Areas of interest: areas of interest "Kunming Country Golf Club"
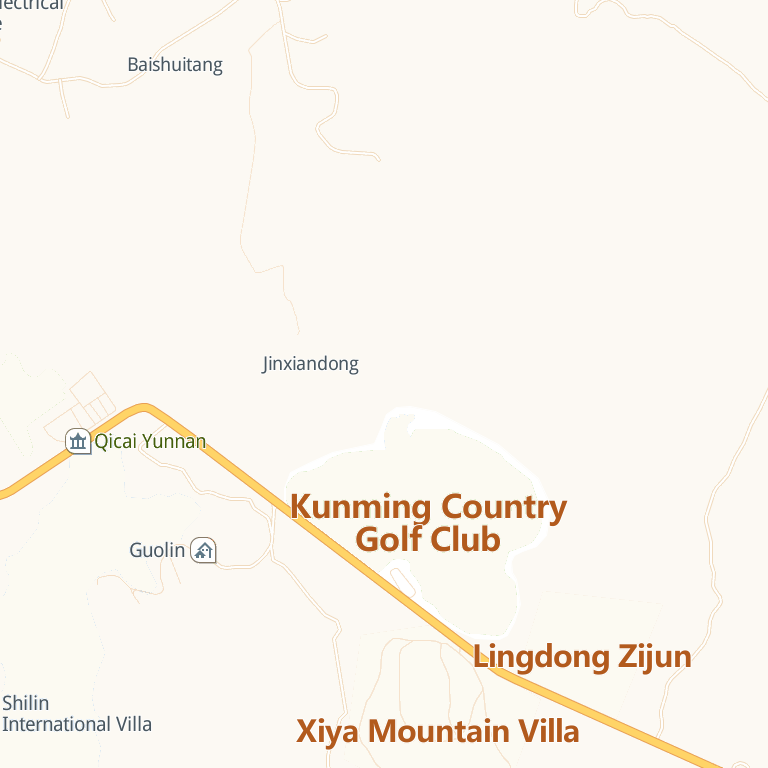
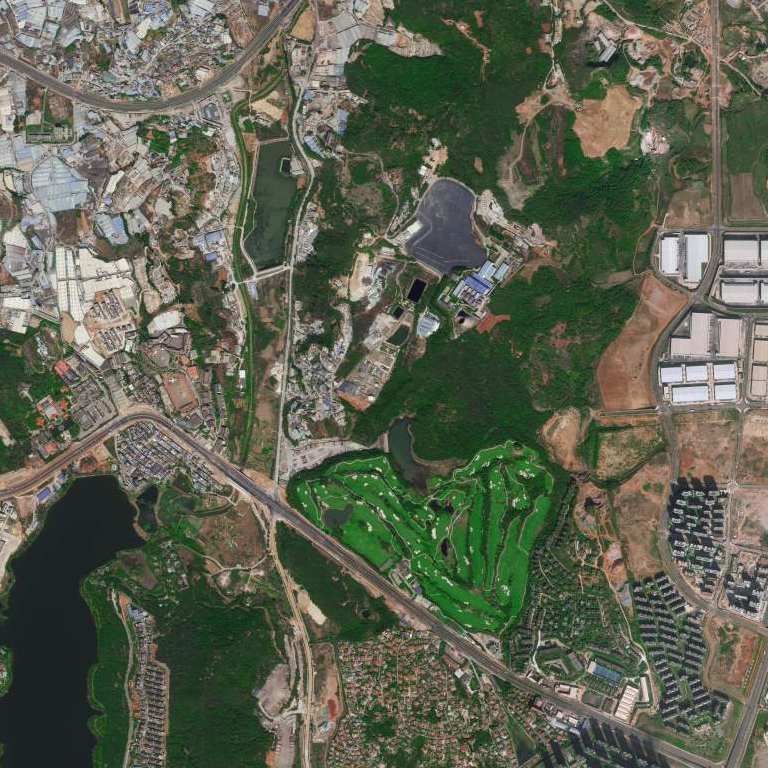